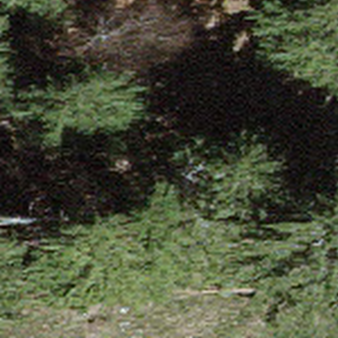
Label: other